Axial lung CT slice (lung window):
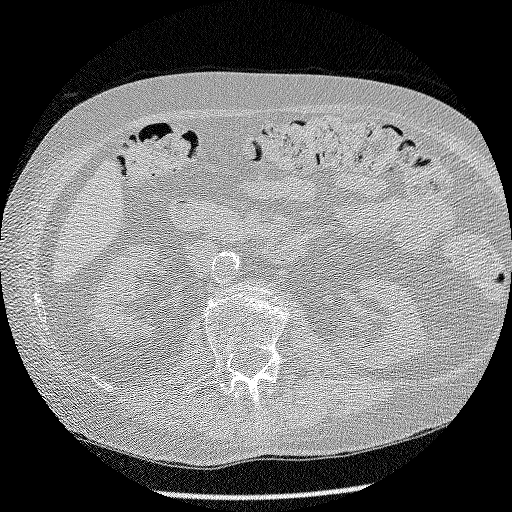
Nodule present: no